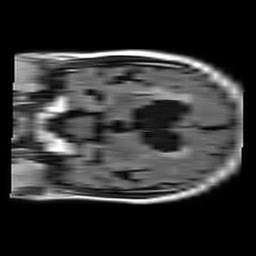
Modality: FLAIR
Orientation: coronal
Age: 72
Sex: female
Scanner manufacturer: philips
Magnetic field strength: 1.5 T
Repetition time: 10 s
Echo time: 0.11 s